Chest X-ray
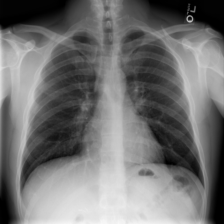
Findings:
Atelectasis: negative
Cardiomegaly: negative
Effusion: negative
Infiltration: negative
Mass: negative
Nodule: negative
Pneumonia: negative
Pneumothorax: negative
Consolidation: negative
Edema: negative
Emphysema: negative
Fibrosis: negative
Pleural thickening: negative
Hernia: negative